Field crop: maize
Growth stage: 2
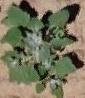
Species: chenopodium